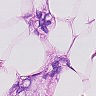
Metastatic tissue present: yes